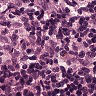
Metastatic tissue present: no